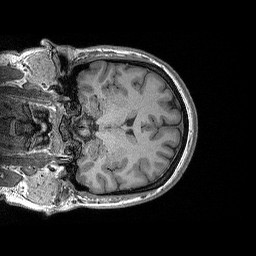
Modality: T1w
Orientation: coronal
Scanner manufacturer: siemens
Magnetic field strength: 3 T
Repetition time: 2.3 s
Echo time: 0.00298 s